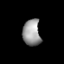
Tissue: lung
Cell type: Fibroblasts
Senescence score: 0.5508
Nuclear area (px): 458
Mean DAPI intensity: 152.793